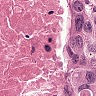
Metastatic tissue present: yes